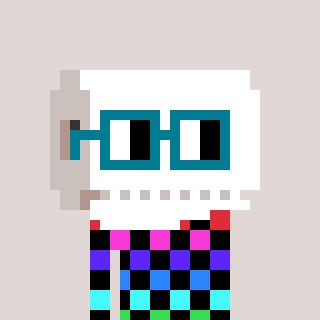
a pixel art character with square dark green glasses, a toiletpaper-full-shaped head and a cold-colored body on a warm background